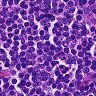
Metastatic tissue present: no